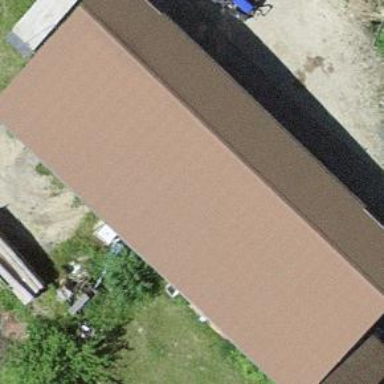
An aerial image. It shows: Shed.